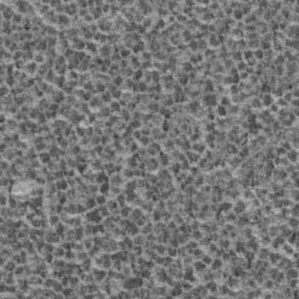
Label: frost